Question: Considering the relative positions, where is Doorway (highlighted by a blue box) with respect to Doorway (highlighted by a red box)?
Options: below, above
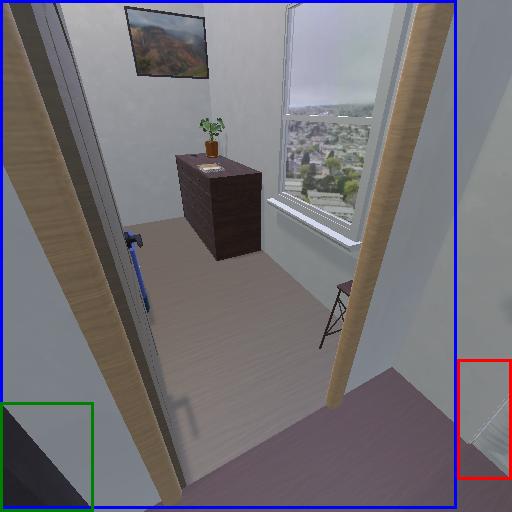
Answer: below